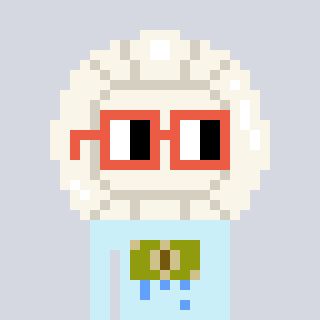
a pixel art character with square orange glasses, a volleyball-shaped head and a cold-colored body on a cool background